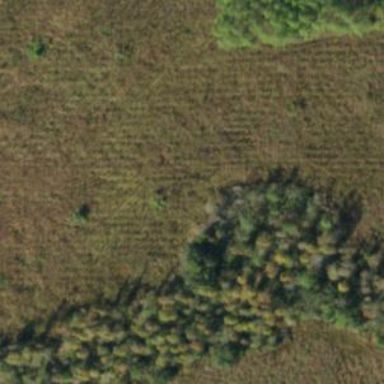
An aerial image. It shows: Swamp in wetland area.